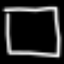
Label: square